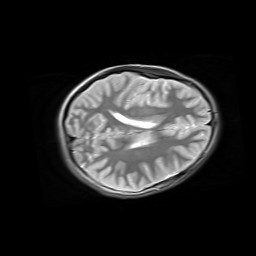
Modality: T2w
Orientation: axial
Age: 11
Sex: male
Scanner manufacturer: siemens
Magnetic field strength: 3 T
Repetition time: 6.8 s
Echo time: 0.084 s